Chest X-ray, PA view. Patient: 18 years old, sex F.
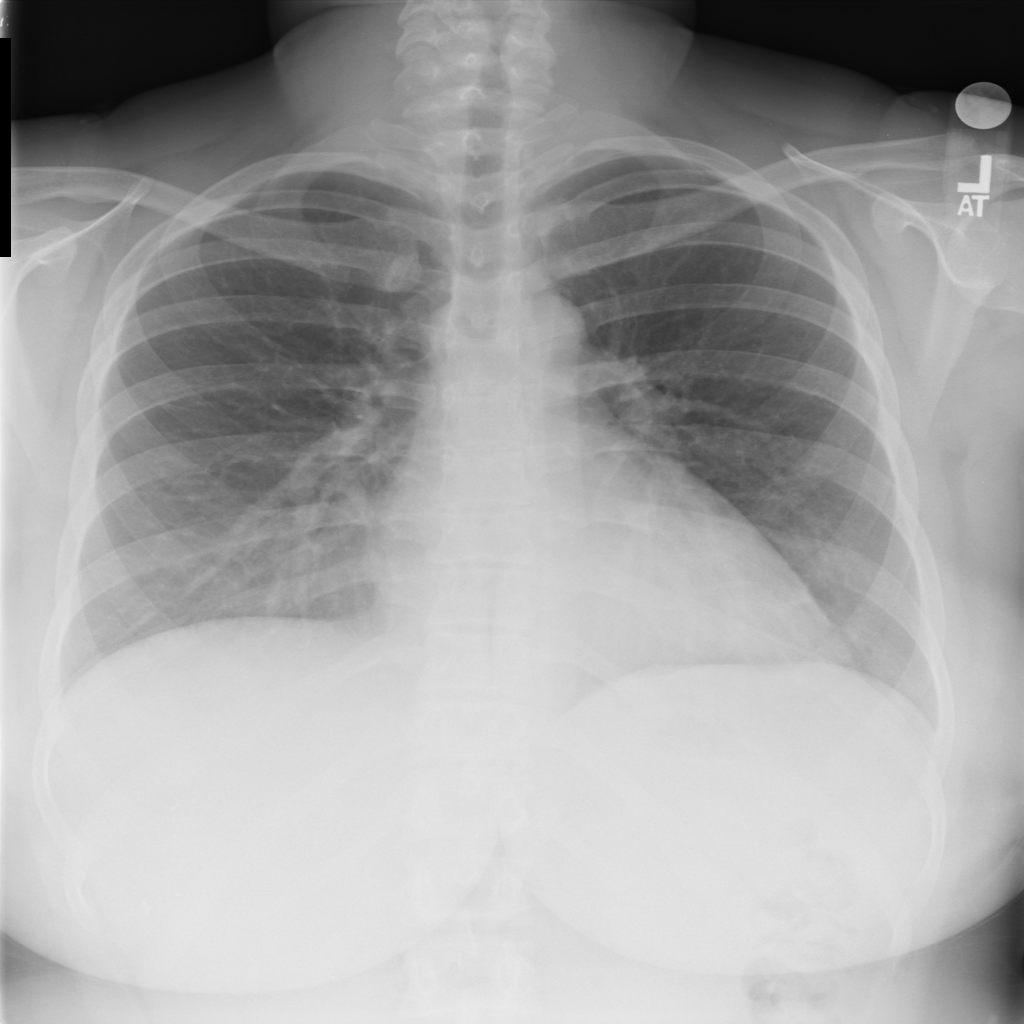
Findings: No Finding